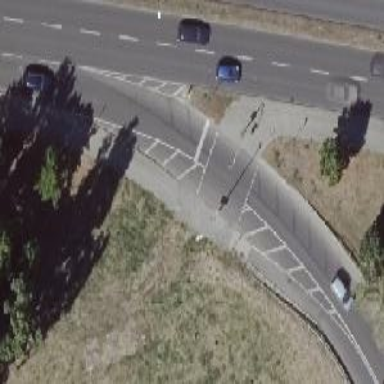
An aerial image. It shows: Crossing on asphalt path.